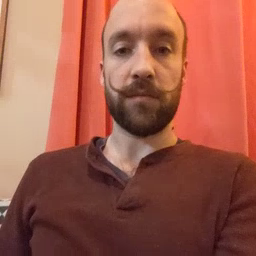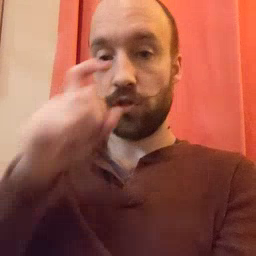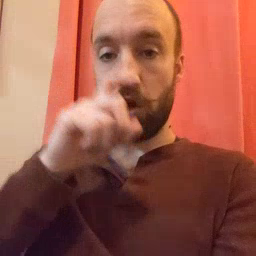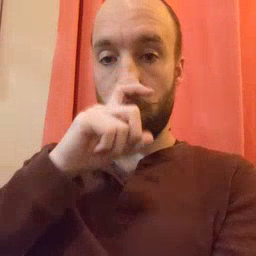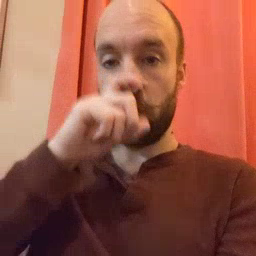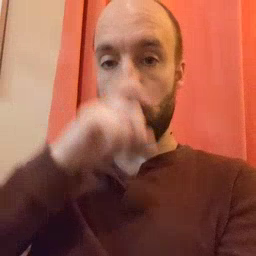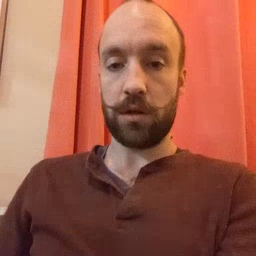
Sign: doll